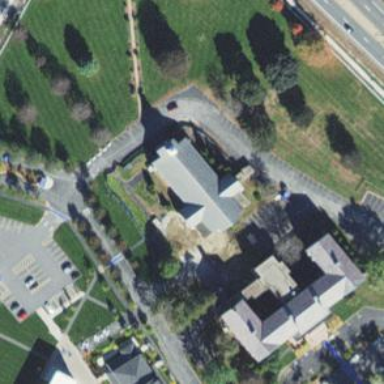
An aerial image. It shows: Beautiful church building.